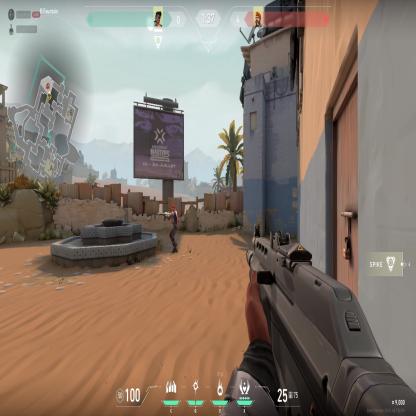
Label: enemy